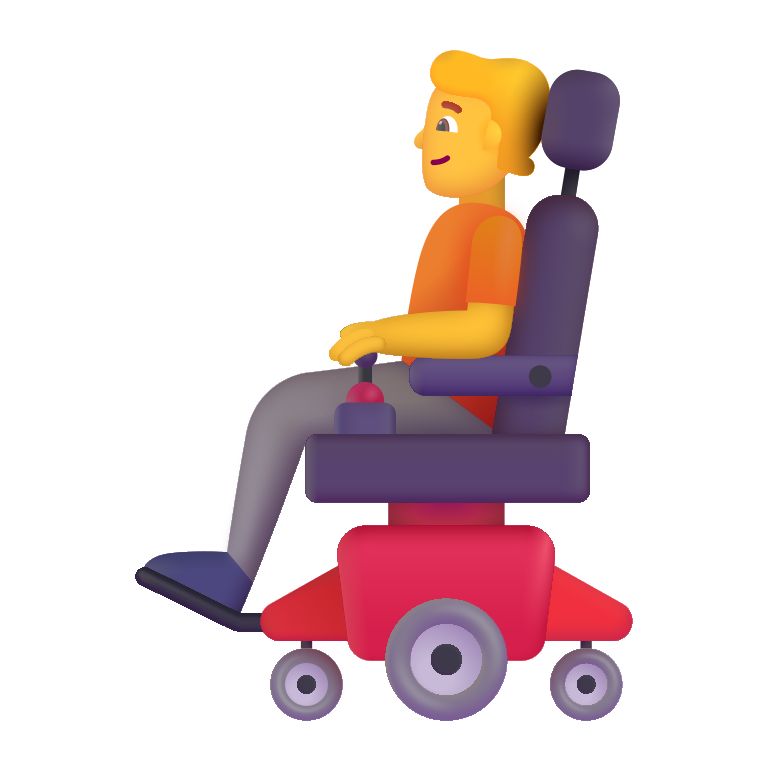
person in motorized wheelchair color default